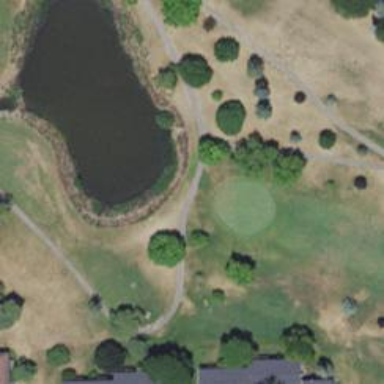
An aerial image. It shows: Footway that doubles as golf path.